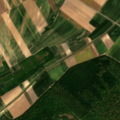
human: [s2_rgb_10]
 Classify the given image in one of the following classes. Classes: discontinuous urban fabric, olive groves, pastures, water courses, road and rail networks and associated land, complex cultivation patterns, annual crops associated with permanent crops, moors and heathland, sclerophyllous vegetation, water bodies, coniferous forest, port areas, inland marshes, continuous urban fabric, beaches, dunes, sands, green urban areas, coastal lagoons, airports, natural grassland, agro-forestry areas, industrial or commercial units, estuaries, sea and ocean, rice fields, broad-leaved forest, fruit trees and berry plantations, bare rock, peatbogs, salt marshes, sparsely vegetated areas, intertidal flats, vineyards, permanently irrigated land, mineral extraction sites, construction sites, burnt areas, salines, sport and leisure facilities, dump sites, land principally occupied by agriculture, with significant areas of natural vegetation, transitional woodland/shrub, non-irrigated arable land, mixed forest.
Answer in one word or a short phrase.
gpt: non-irrigated arable land, pastures, broad-leaved forest, transitional woodland/shrub